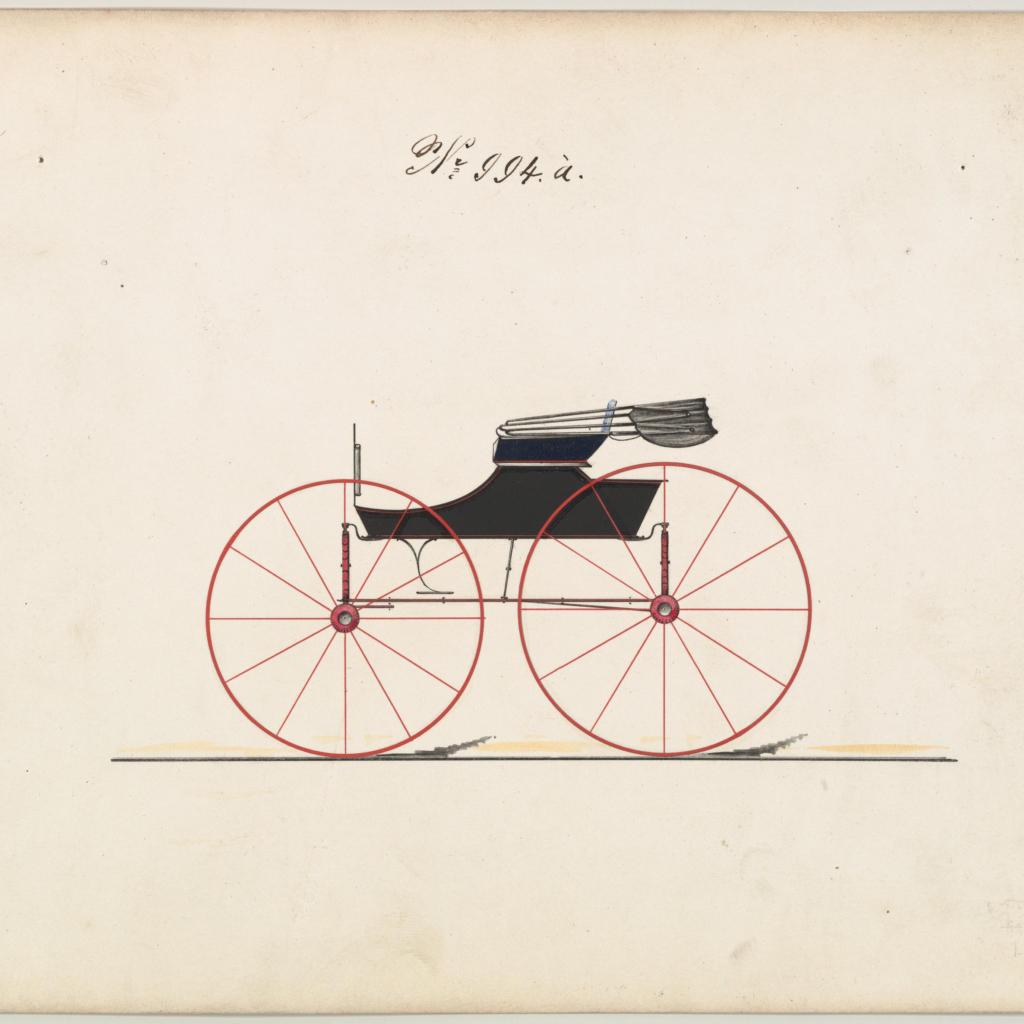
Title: Design for Wagon, no. 994a
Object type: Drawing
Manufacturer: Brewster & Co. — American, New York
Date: ca. 1870
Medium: Pen and black ink, watercolor and gouache with gum arabic.
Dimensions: sheet: 7 1/16 x 9 13/16 in. (17.9 x 24.9 cm)
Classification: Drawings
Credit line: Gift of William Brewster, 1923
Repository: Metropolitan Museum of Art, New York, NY